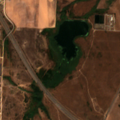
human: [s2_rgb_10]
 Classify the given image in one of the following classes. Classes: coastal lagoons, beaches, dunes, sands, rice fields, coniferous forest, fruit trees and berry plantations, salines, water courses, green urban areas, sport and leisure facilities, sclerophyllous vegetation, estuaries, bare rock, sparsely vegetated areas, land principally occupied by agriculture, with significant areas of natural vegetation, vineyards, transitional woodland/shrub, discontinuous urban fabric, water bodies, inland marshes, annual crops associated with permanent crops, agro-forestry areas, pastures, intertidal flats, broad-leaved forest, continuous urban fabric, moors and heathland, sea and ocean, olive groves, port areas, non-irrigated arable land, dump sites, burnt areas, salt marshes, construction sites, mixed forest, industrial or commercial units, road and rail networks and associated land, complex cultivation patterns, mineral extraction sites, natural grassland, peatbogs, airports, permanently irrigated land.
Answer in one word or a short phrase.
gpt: non-irrigated arable land, permanently irrigated land, vineyards, complex cultivation patterns, land principally occupied by agriculture, with significant areas of natural vegetation, agro-forestry areas, water bodies